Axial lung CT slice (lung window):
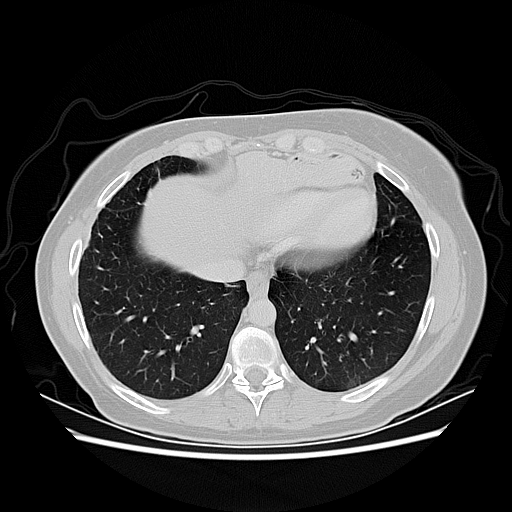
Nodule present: no